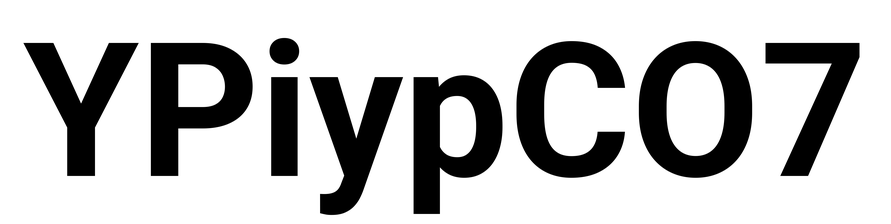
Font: Roboto_Bold